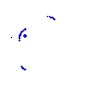
Particle: proton